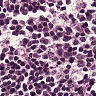
Metastatic tissue present: no